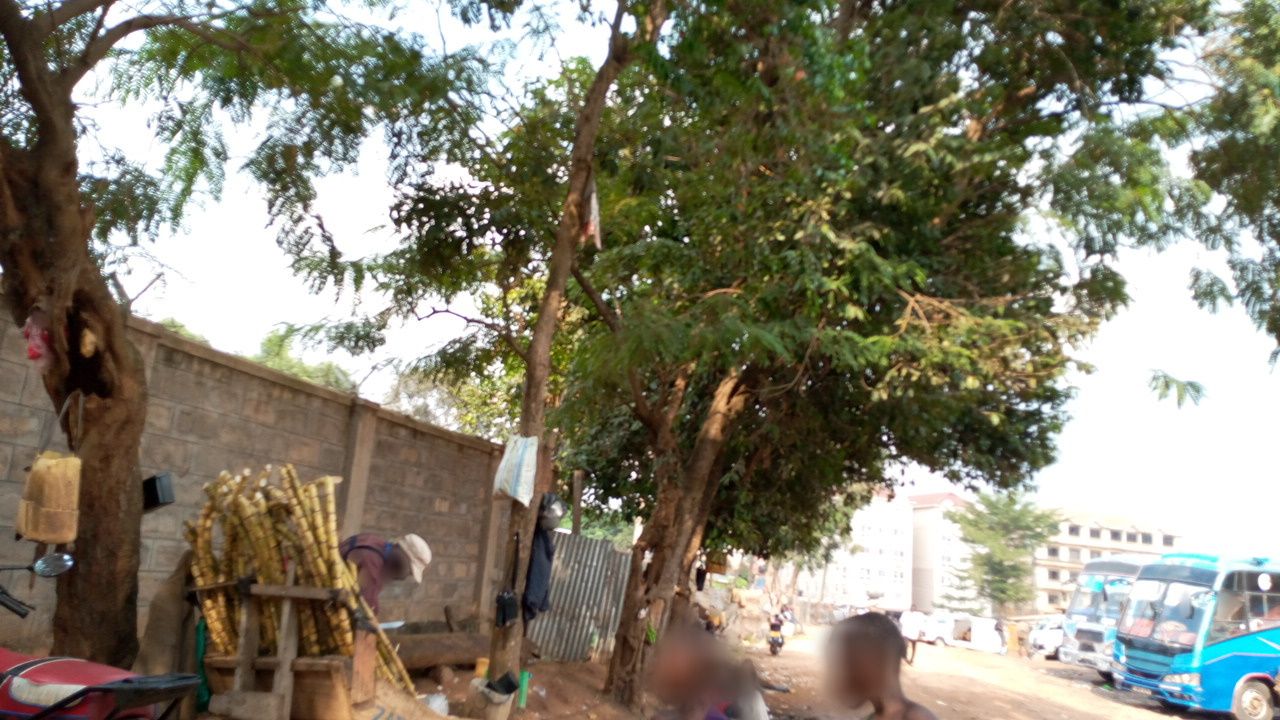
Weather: clear
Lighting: day
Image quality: slightly poor
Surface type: walking surface
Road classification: path, residential
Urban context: urban centre
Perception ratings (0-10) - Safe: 1.58, Lively: 5.84, Beautiful: 3.55, Boring: 6.12, Depressing: 1.94, Wealthy: 3.1